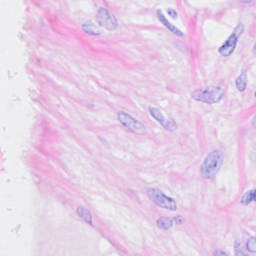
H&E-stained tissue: Breast